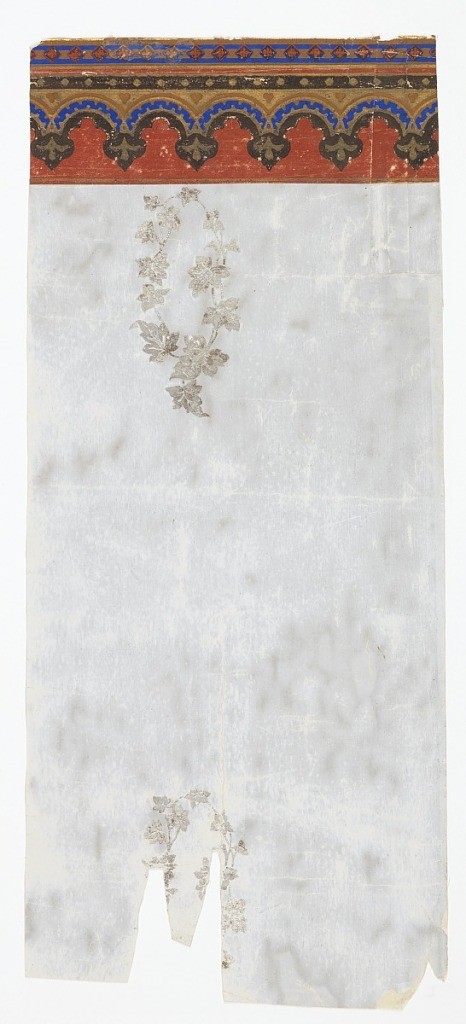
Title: Sidewall
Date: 1850–55
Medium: Block-printed, stamped gold foil, paper
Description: Against a light gray ground are printed isolated, oval-shaped rings of stamped silver, leafy vines. Drop match. Two incomplete widths are joined with a section of printed border, with beading and arches against a deep red ground, across the top.